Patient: sex M, age 29
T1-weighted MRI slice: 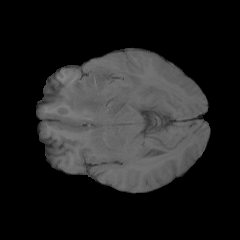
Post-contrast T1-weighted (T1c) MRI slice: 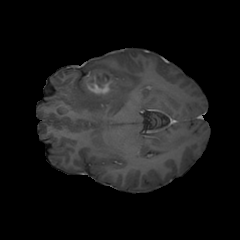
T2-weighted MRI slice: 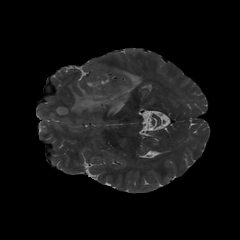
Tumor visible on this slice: yes
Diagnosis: Glioblastoma, IDH-wildtype
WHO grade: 4